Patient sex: M
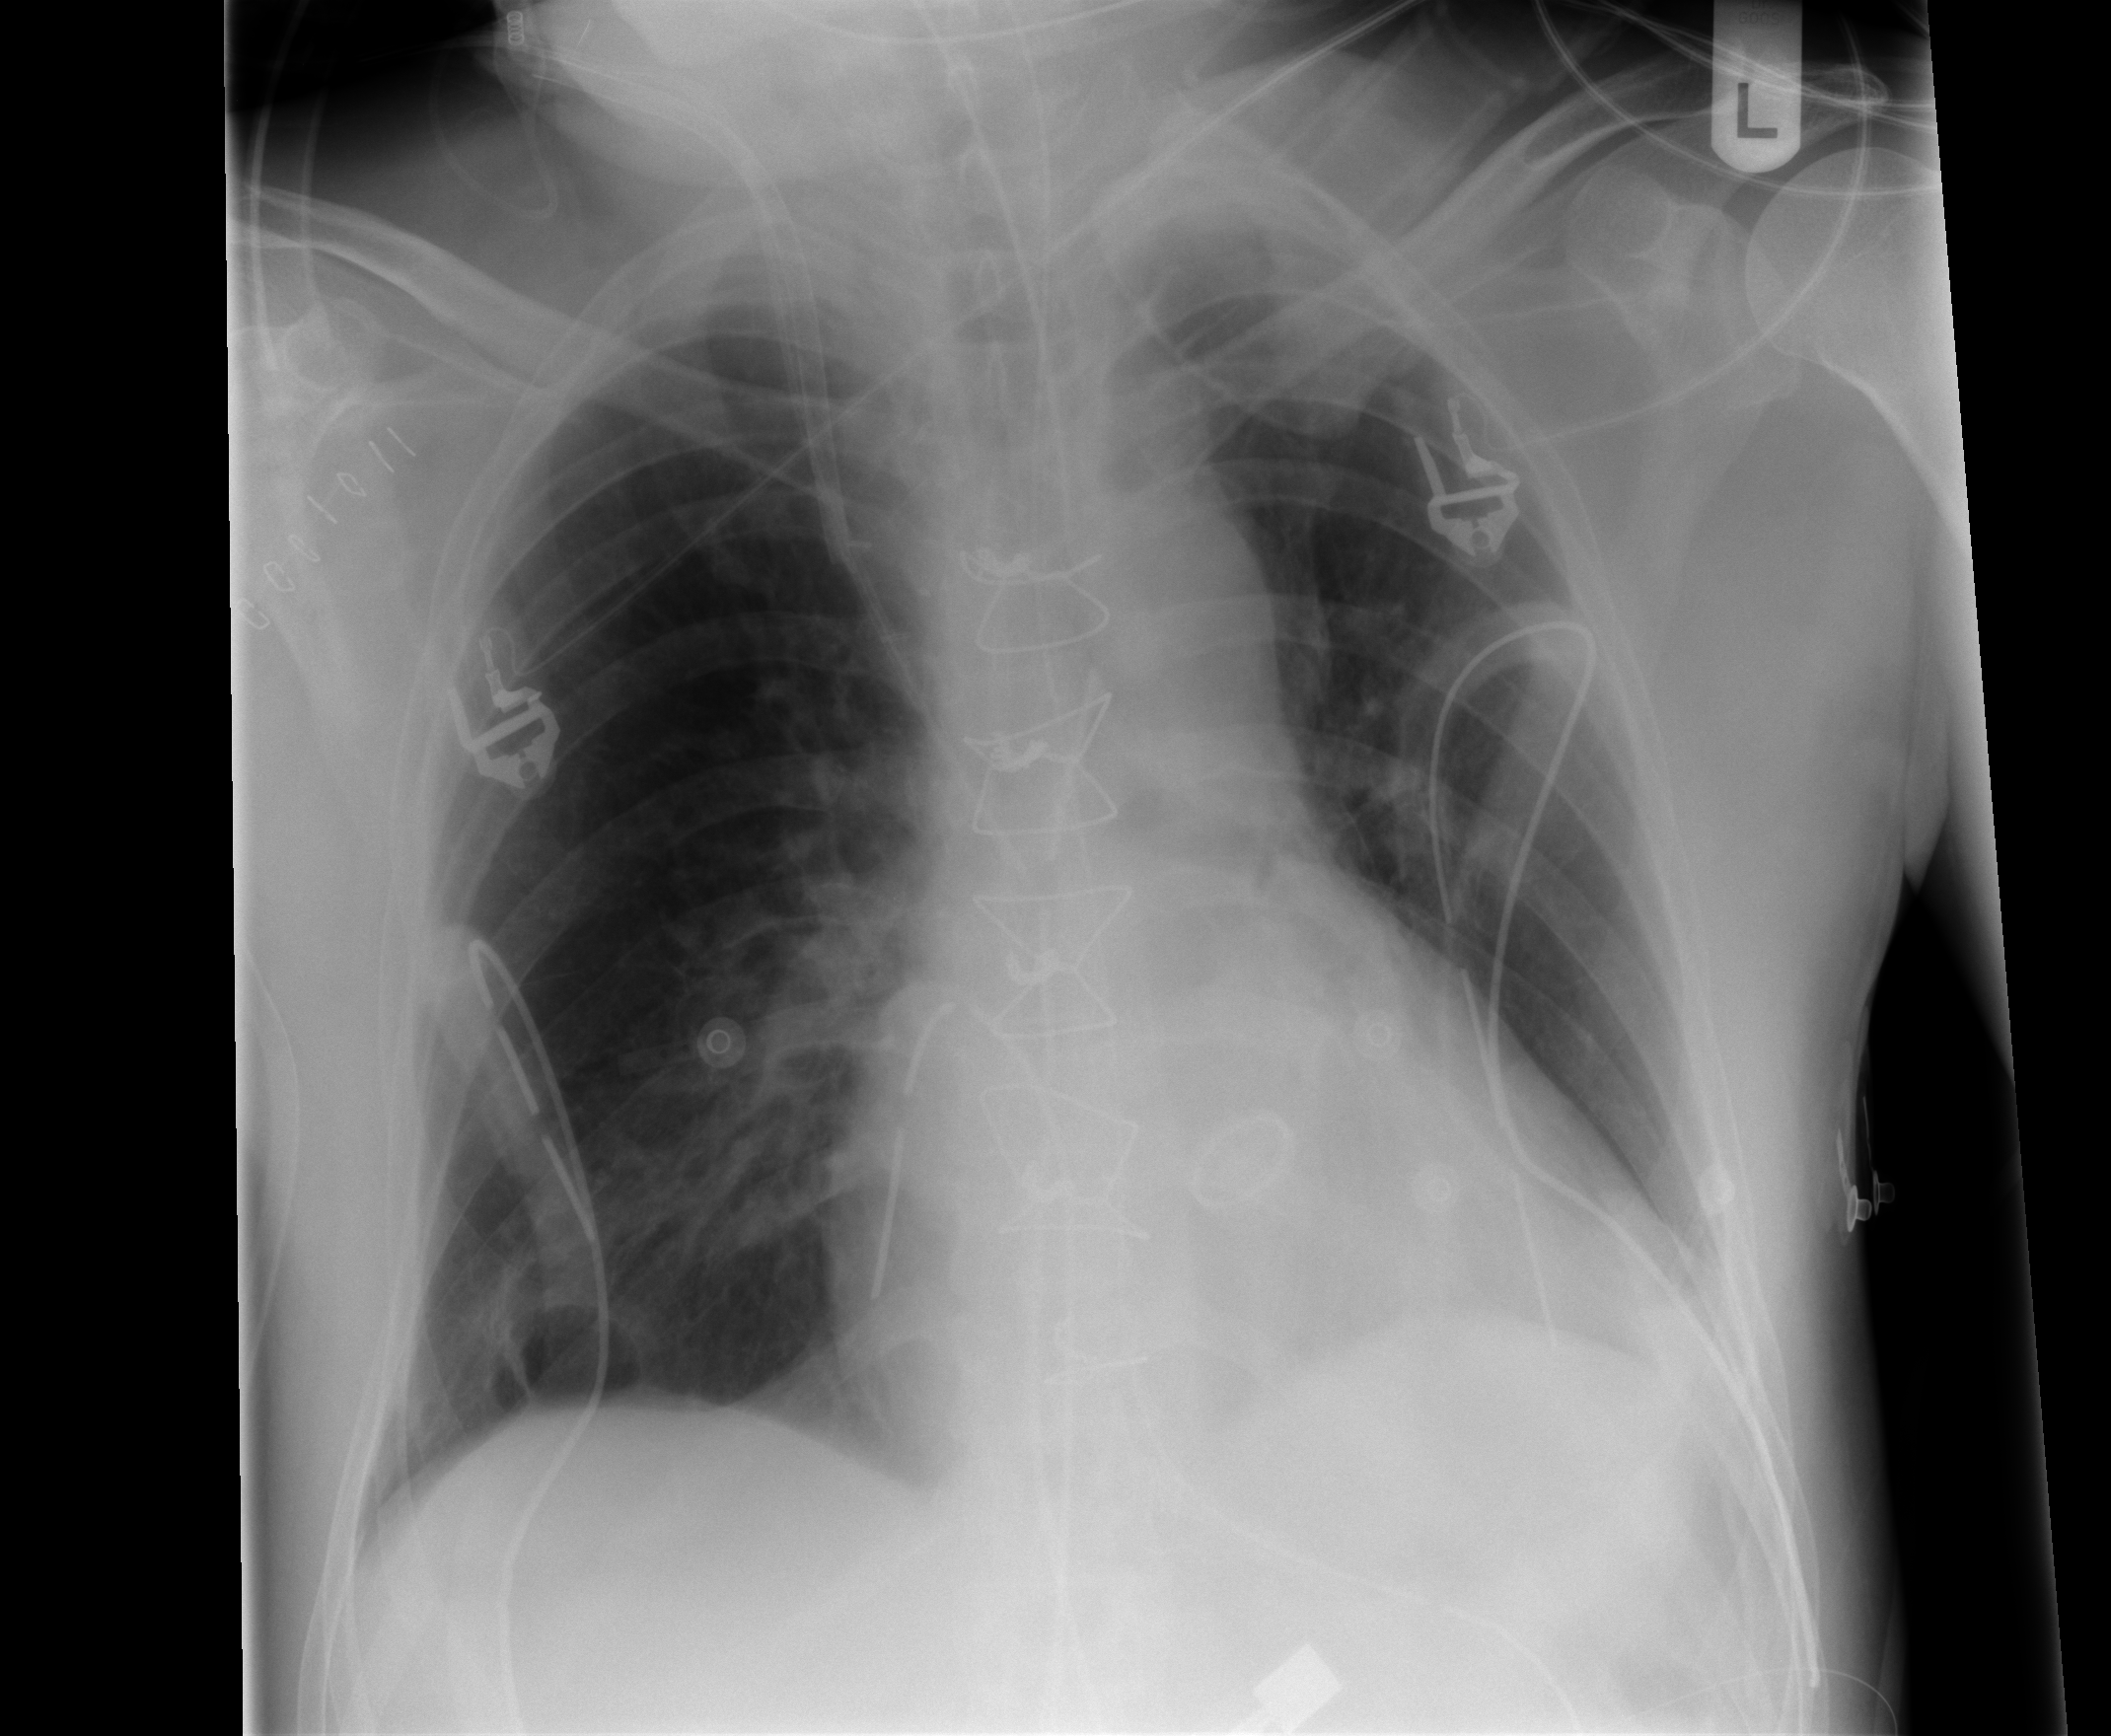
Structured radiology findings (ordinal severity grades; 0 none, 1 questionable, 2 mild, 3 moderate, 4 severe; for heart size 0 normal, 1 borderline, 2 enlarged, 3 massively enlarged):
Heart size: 0
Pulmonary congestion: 0
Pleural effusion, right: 0
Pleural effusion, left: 0
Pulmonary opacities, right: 0
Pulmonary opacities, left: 0
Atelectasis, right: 2
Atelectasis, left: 0